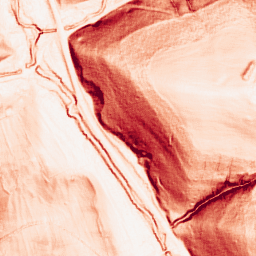
Category: morphological
Decomposition family: morphological_square
Decomposition parameters: operation: gradient
size: 3
Upsampling method: sinc_blackman
Upsampling parameters: scale: 4
kernel_size: 16
Upsampling scale: 4